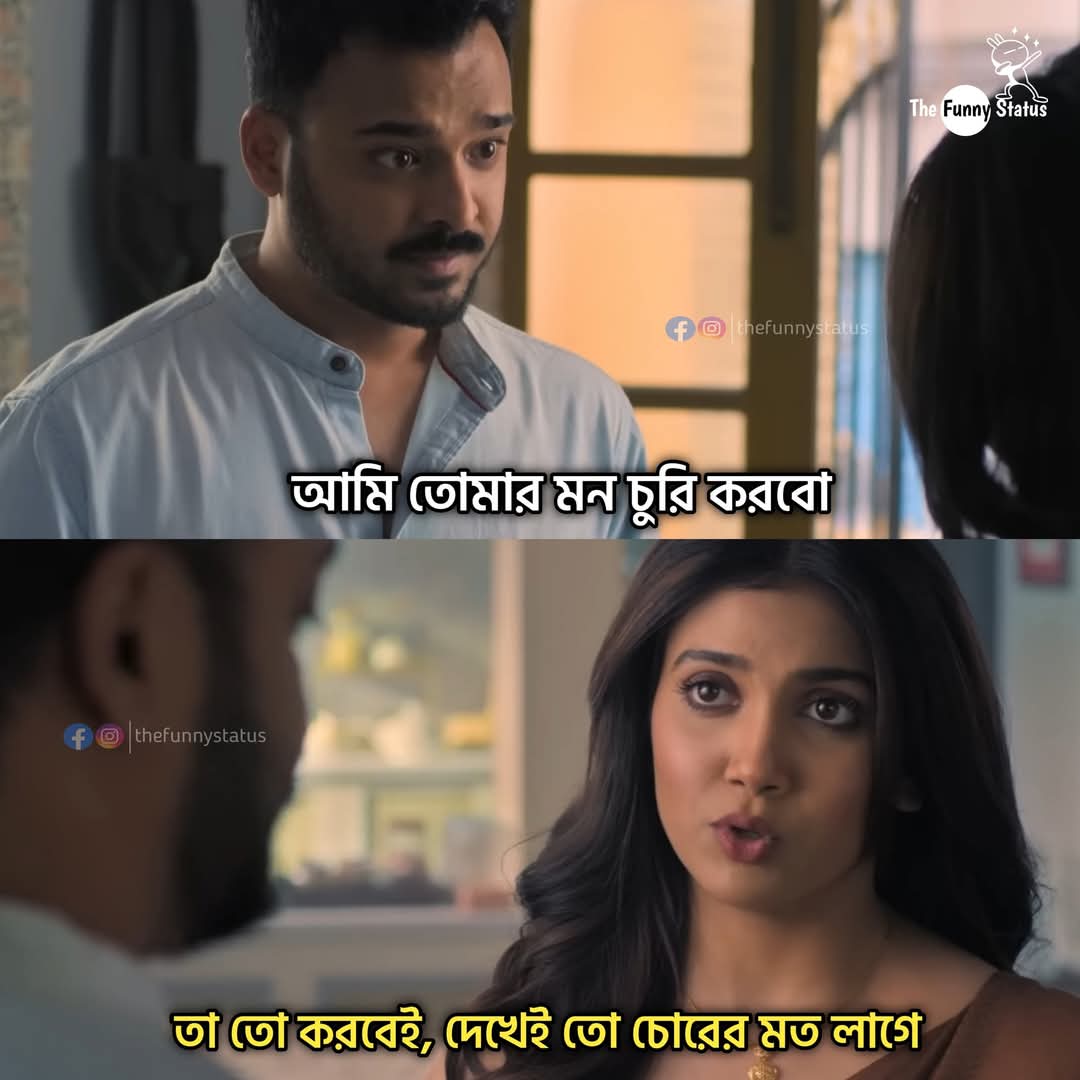
Text: আমি তোমার মন চুরি করবো
তা তো করবেই, দেখেই তো চোরের মত লাগে
Label: Hate
Hate category: Personal Offence
Targeted group: Individual